Interaction volume radius: 10 \u00c5
Interaction volume height: 10 \u00c5
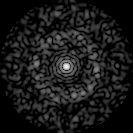
Disorder parameter: 0.8162